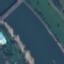
Land use / land cover class: River